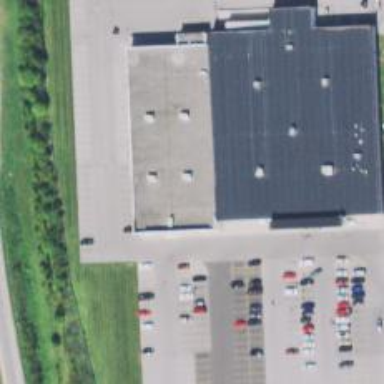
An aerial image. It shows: Fitness centre on leisure land.